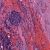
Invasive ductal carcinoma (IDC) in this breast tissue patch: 0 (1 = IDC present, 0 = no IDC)